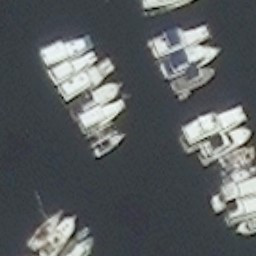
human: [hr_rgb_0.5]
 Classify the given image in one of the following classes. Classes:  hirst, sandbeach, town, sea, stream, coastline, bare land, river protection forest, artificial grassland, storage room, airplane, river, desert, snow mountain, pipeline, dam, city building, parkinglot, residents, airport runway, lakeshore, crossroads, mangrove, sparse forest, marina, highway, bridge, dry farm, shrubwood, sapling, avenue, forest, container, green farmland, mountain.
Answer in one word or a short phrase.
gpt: marina